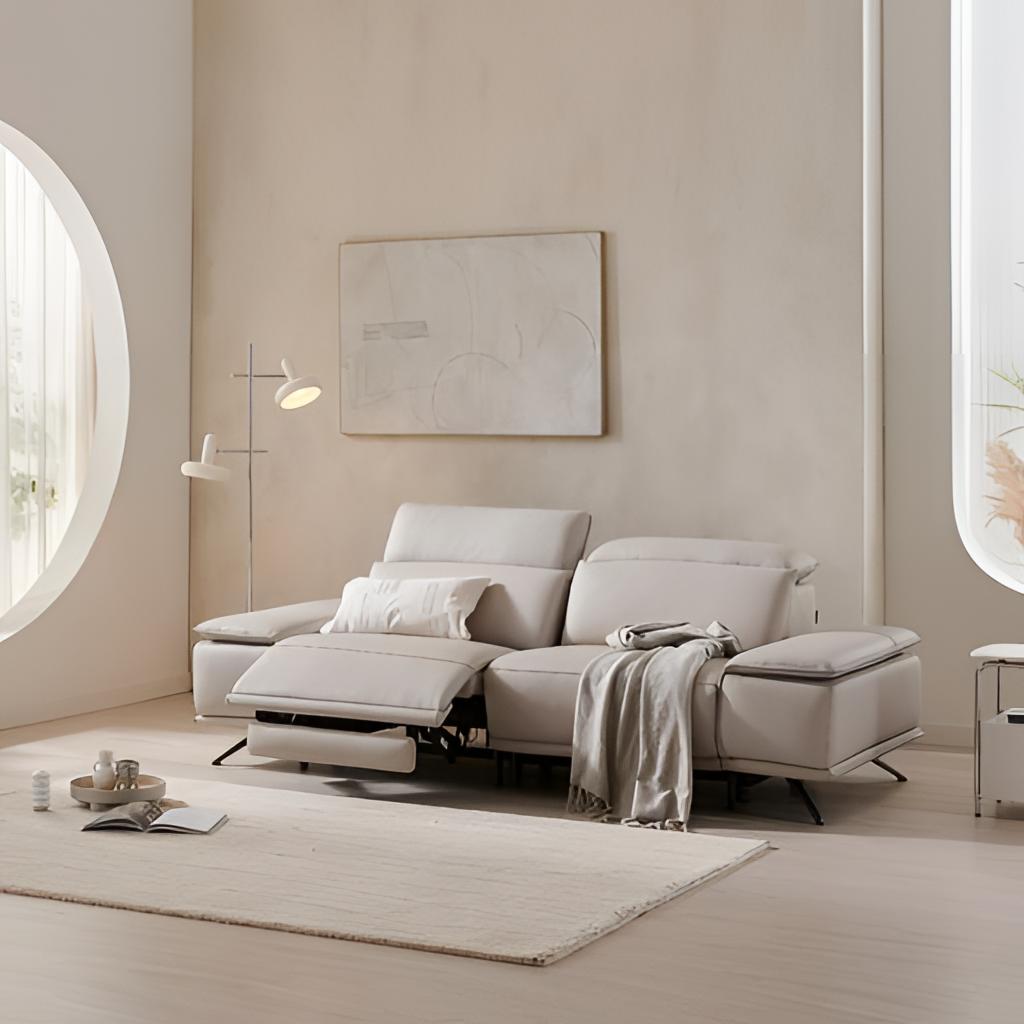
beige leather sectional sofa, living room, beige wood flooring, with plank pattern, minimalist, paint wallpaper, with solid pattern